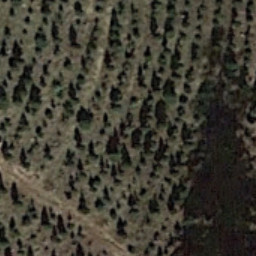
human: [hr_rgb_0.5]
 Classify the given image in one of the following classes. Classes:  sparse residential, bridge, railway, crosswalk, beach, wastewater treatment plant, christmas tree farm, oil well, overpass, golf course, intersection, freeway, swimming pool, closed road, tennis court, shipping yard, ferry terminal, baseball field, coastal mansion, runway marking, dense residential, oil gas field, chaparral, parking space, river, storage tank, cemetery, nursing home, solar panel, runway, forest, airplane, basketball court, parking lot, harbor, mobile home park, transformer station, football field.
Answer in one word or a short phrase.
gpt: christmas tree farm